Field crop: maize
Growth stage: 1
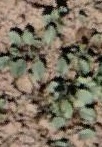
Species: convolvulus